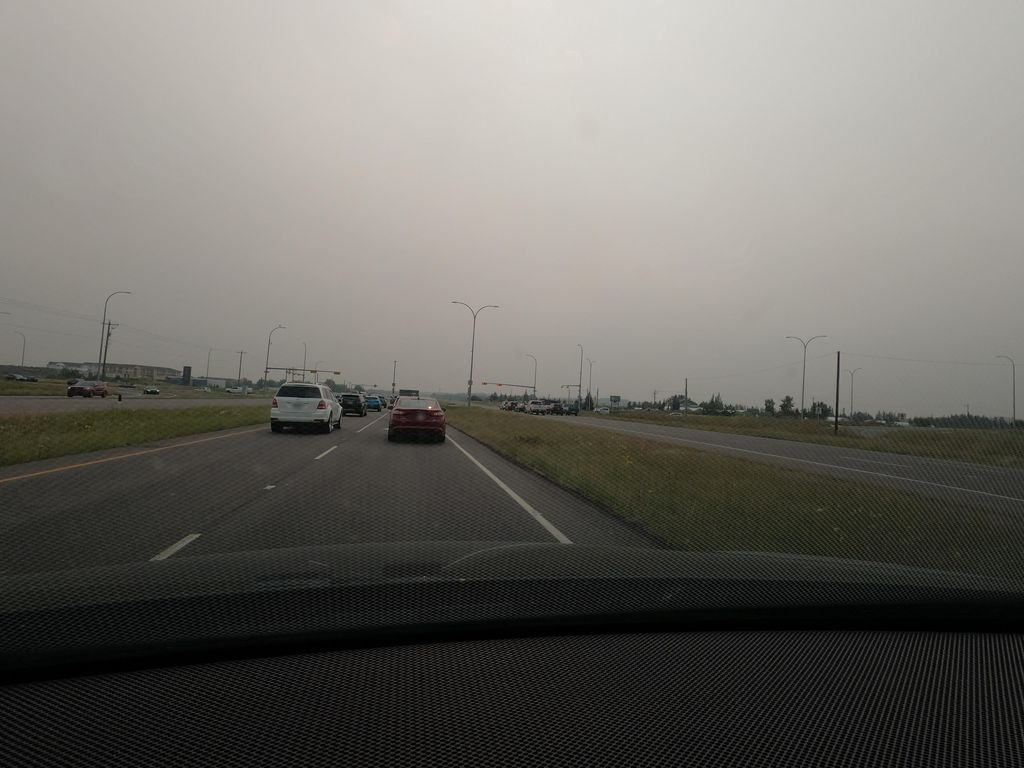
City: calgary